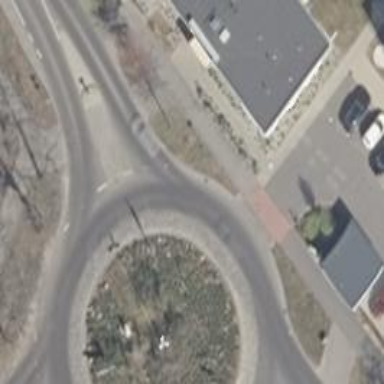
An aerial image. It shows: Secondary road with asphalt surface.